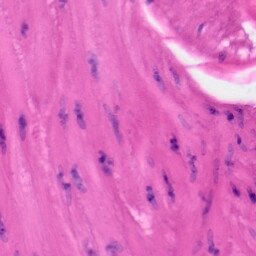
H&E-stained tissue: Skin